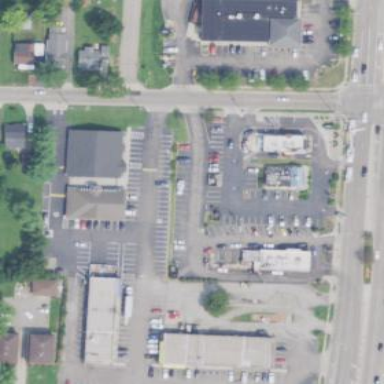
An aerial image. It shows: Retail area.